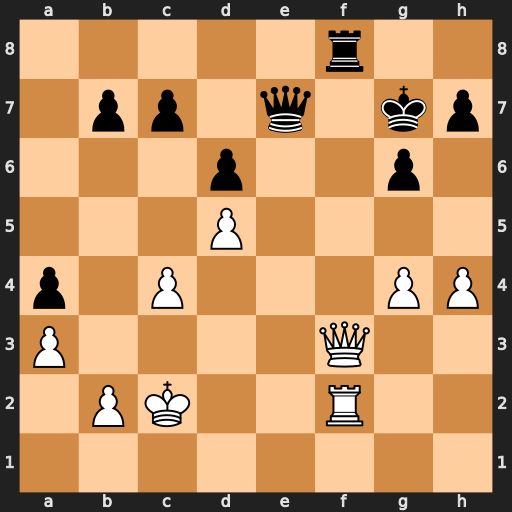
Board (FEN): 5r2/1pp1q1kp/3p2p1/3P4/p1P3PP/P4Q2/1PK2R2/8
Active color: w
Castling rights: -
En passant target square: -
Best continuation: Qxf8+ Qxf8 Rxf8 Kxf8 g5